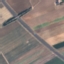
Label: Highway